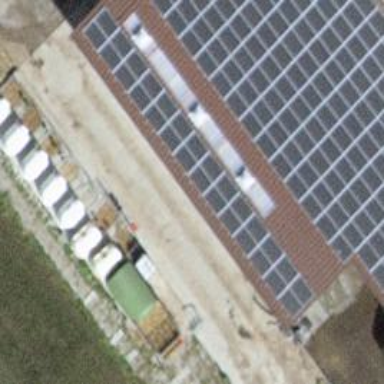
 consisting of solar photovoltaic panels."